Interaction volume radius: 5 \u00c5
Interaction volume height: 45 \u00c5
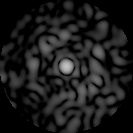
Disorder parameter: 0.8338